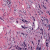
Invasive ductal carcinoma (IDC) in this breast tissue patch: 1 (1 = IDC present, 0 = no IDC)